Interaction volume radius: 10 \u00c5
Interaction volume height: 15 \u00c5
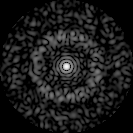
Disorder parameter: 0.8423